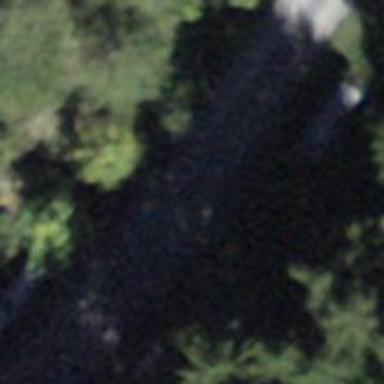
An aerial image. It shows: Track crossing bridge with grade 2 track type.